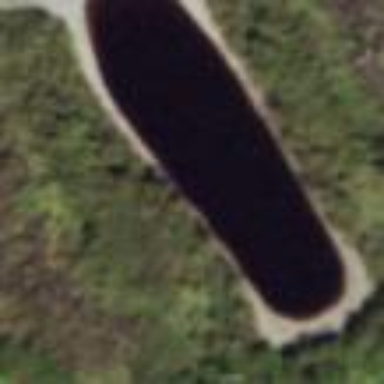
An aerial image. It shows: Reservoir of natural water.